Question: I am currently designing a website . But in one of my parent div 'box_t',the child divs 'box_t1' and 'box_t2' goes outside the 'box_t'.
:
'''
<div id="main_container">
<div class="box_t">
<div class="box_t1">
<h2>Start</h2>
</div>
<div class="box_t2">
<div class="boxt21">
<h2>Name</h2>
</div>
<div class="boxt22">
Hi
</div>
</div>
</div>
</div>
'''
:
'''
#main_container
{
width:960px;
margin:0 auto;
}
.box_t
{
padding:20px 14px 20px 15px;
color:#07337a;
overflow:hidden;
}
.box_t h2
{
font-family: "Lucida Grande", "Lucida Sans Unicode", "Lucida Sans", Geneva, Verdana, sans-serif;
}
.box_t1
{
width:340px;
float:left;
}
.box_t2
{
float:left;
}
.box_t2
{
margin-left:255px;
}
.boxt21
{
float:left;
}
.boxt22
{
float:left;
}
'''

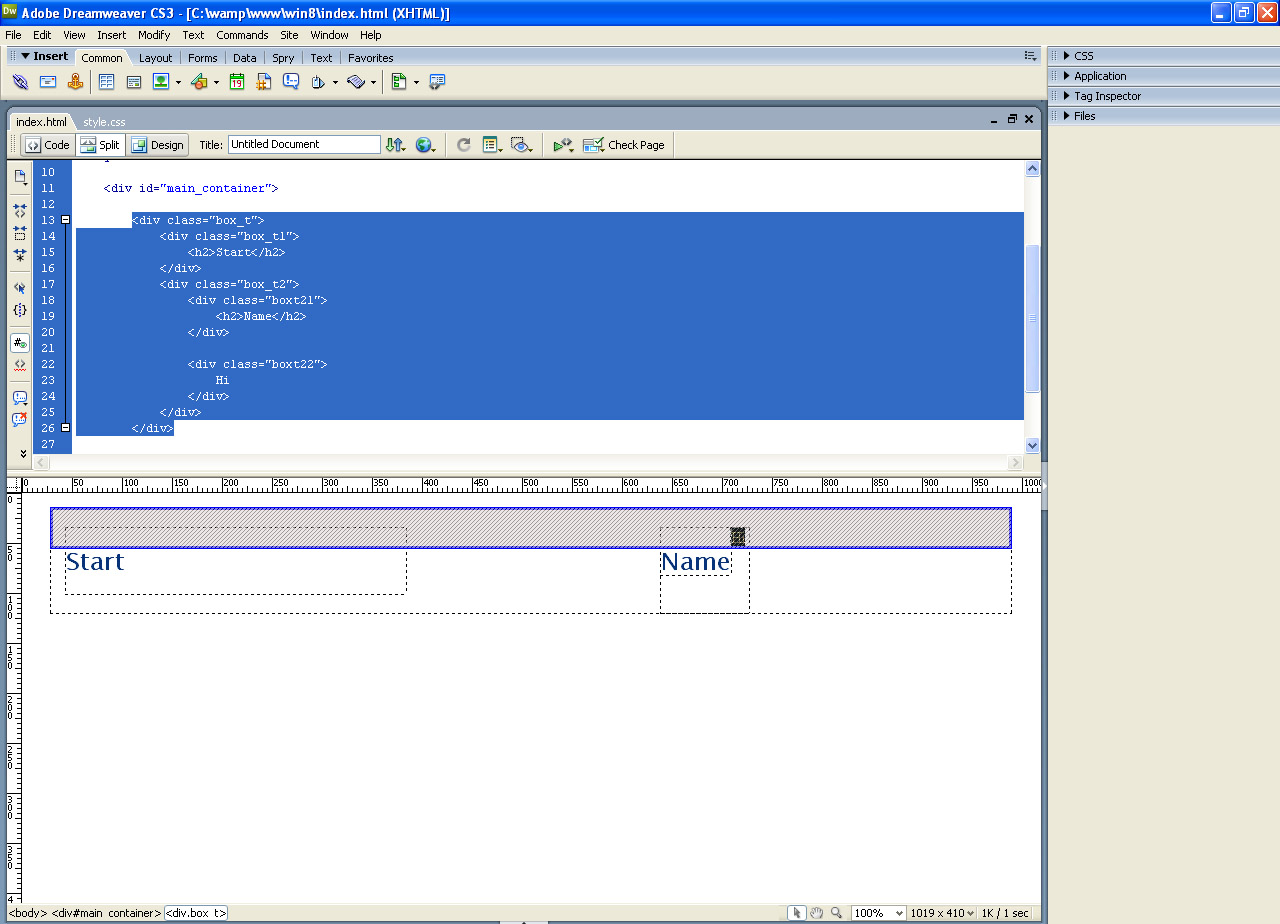
Answer: Your child divs are not going outside the parent div, but what you see on dream waver is due to dream waver's style of displaying the html contents.
Check actual rendering of your code in browser